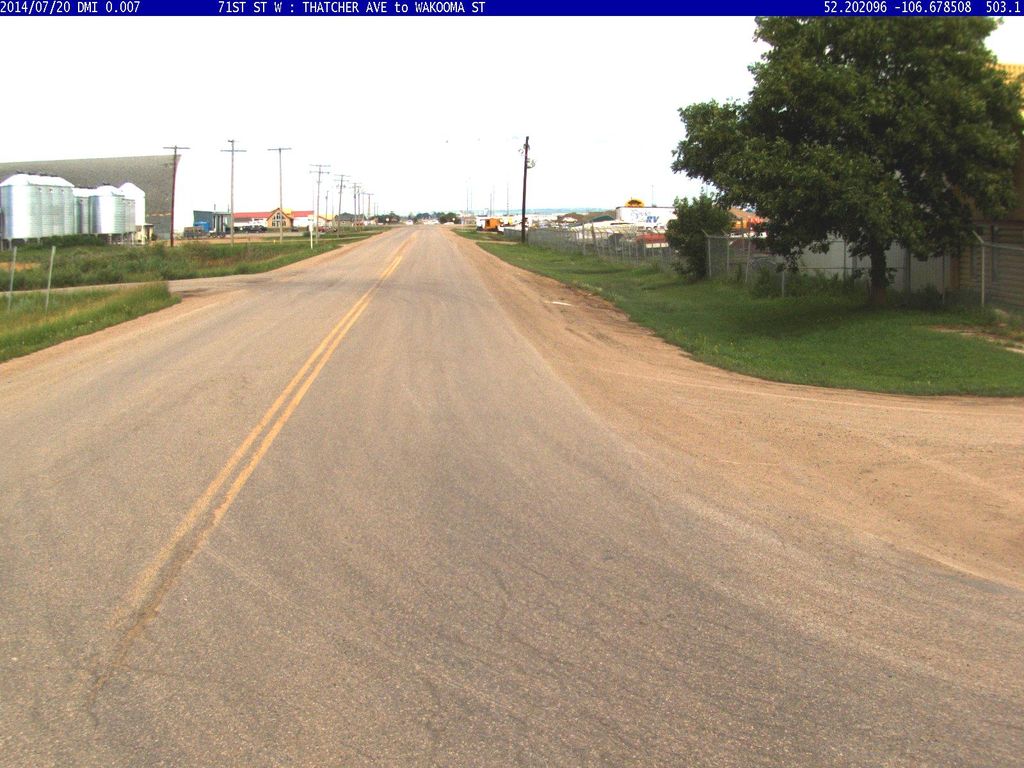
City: saskatoon